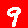
Digit: 9